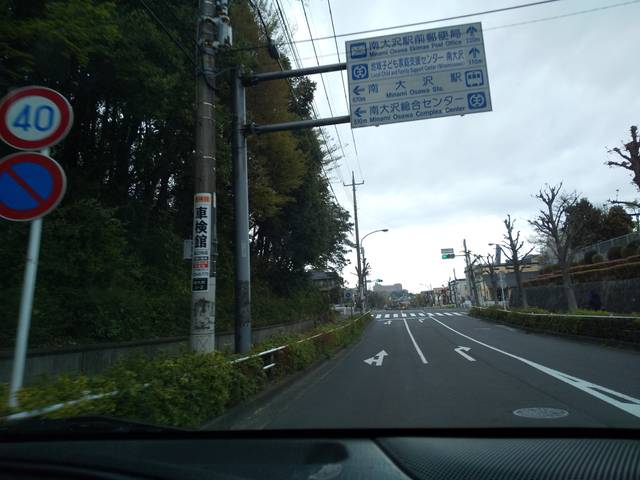
Region: Japan
Coordinates: 35.61, 139.382